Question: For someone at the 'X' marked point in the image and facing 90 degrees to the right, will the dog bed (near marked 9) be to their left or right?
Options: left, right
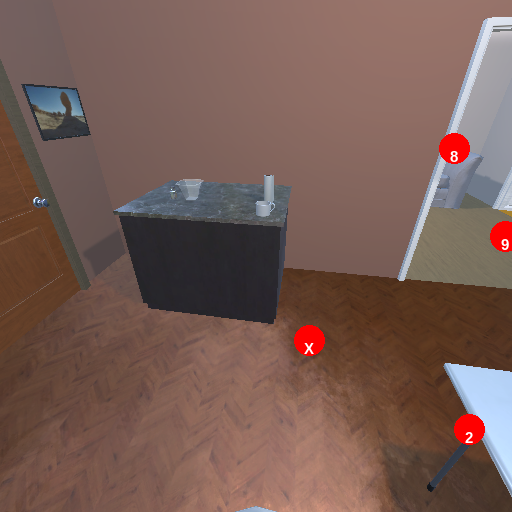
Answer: left